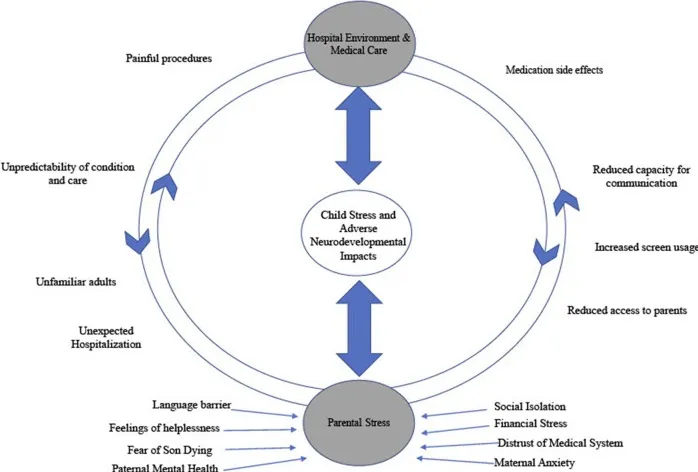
Impact of stressors on Neurodevelopment in hospitalized children.
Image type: chart (chart)